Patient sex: F
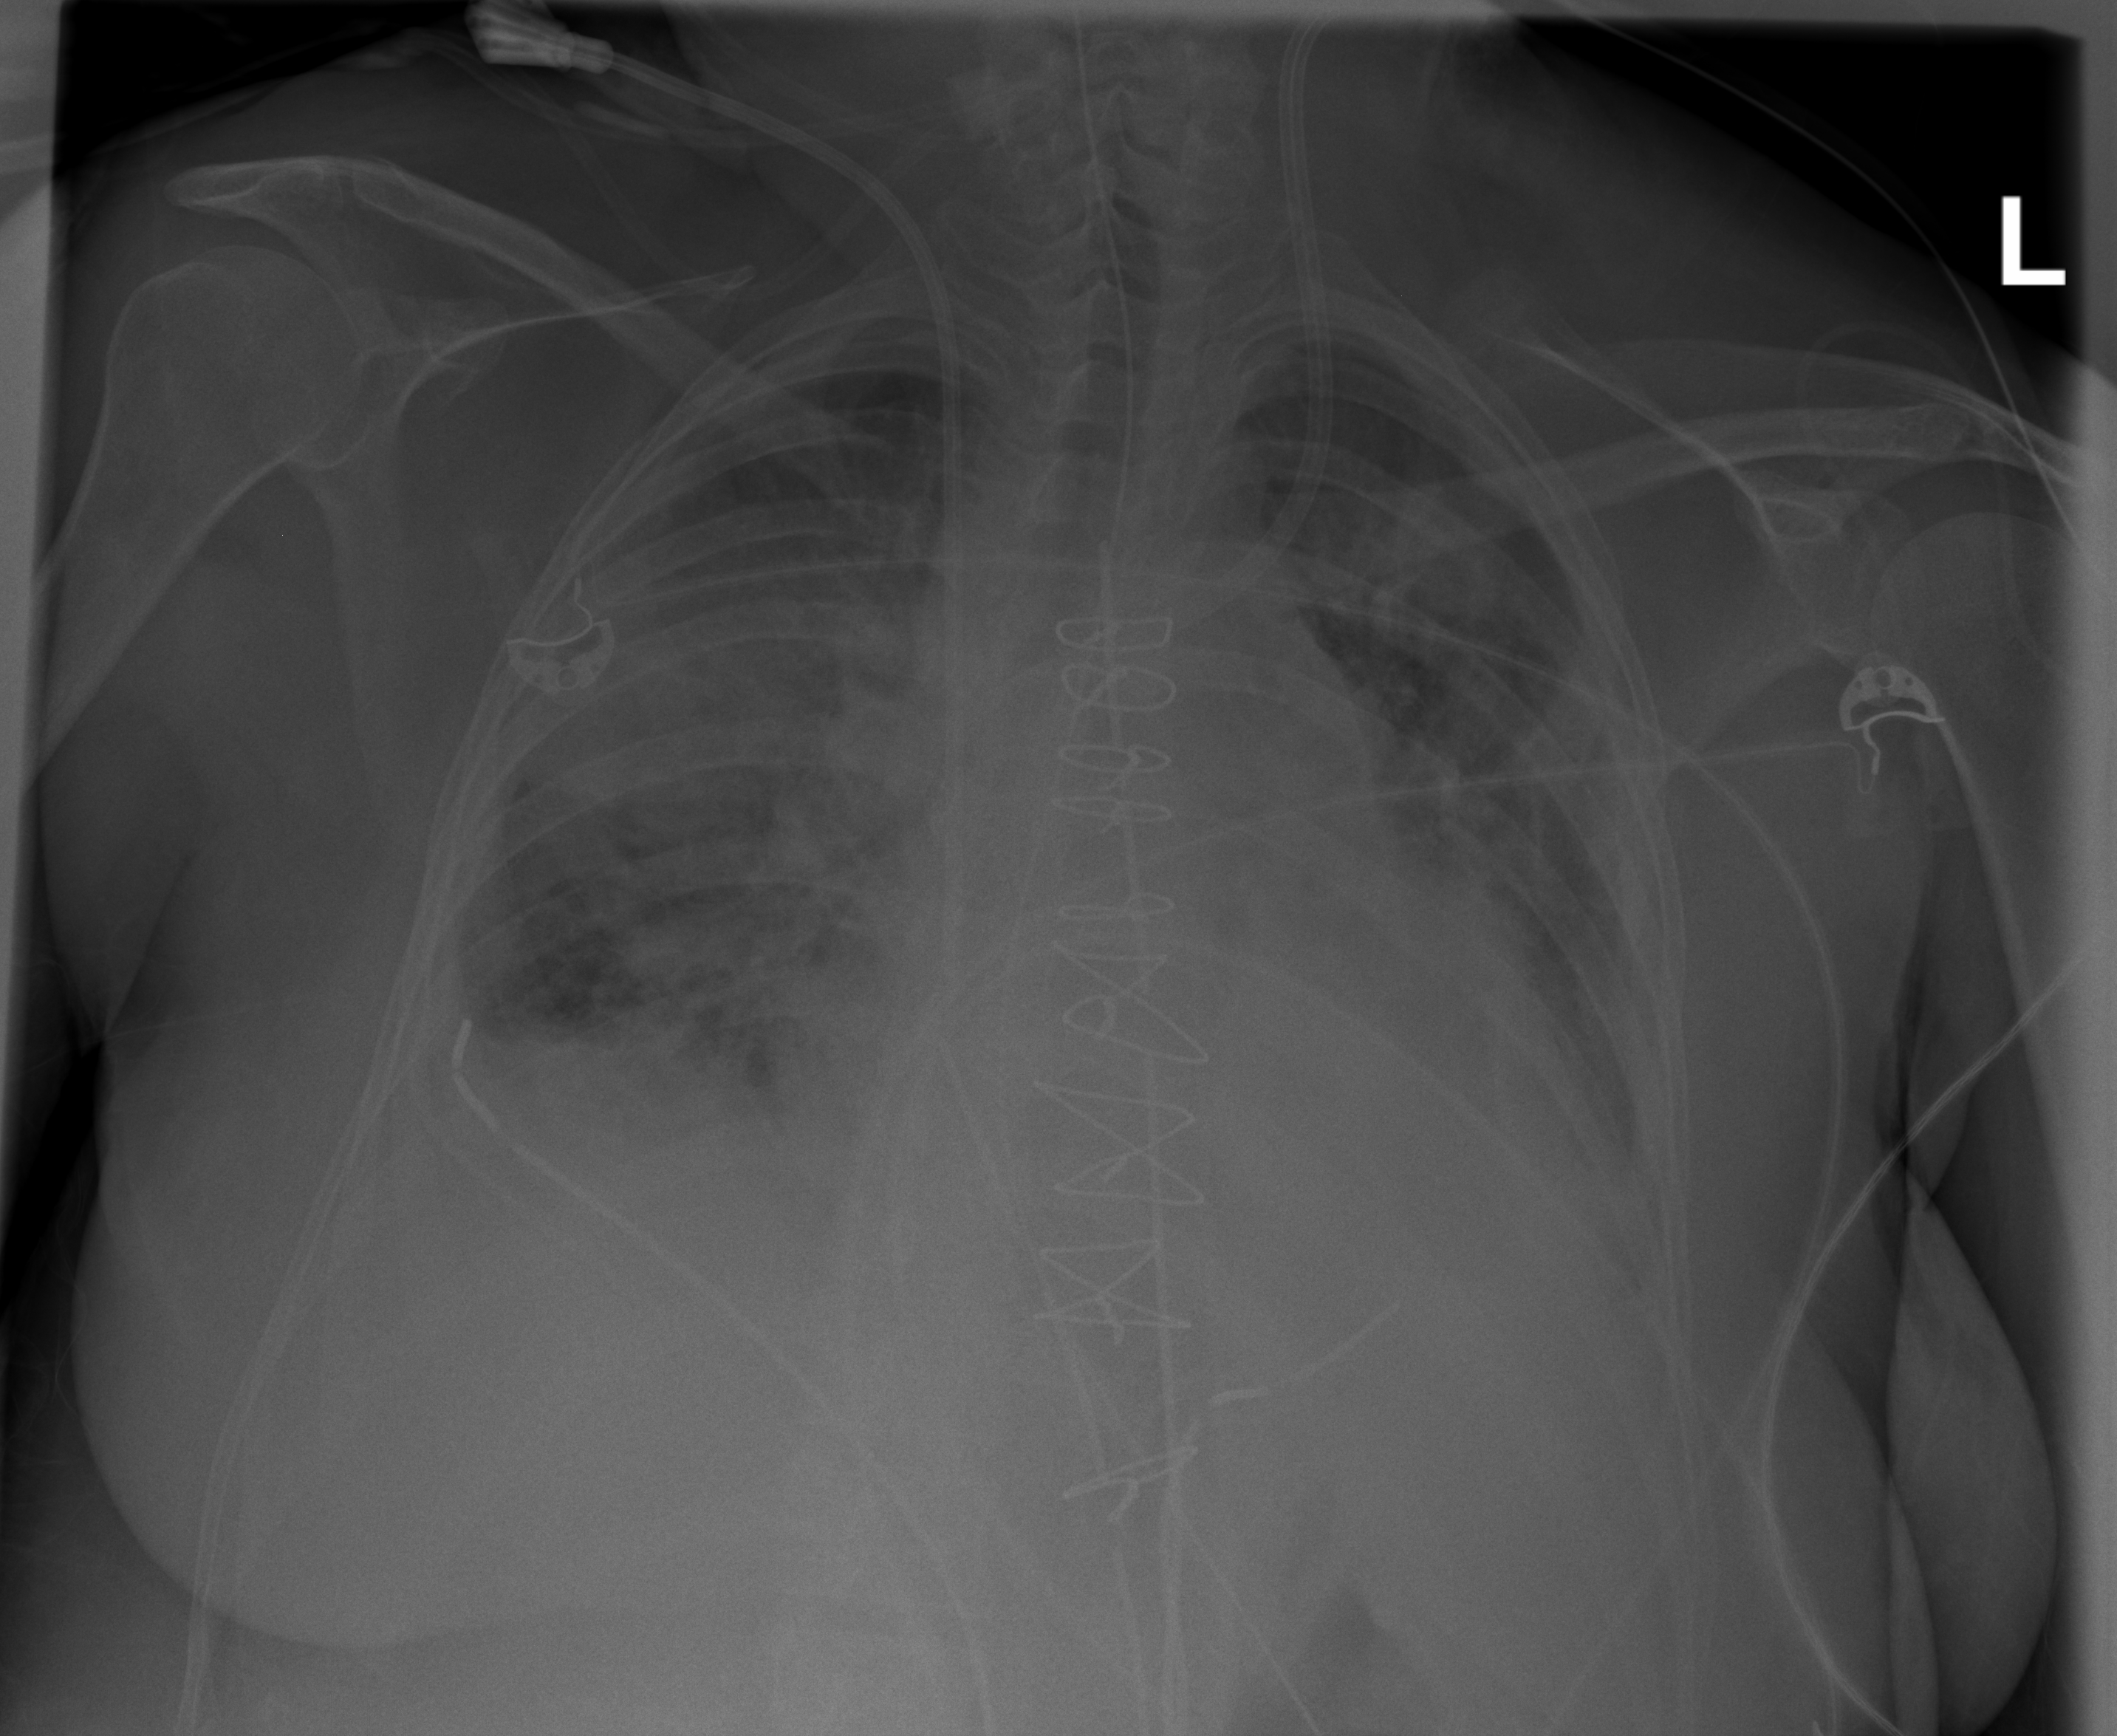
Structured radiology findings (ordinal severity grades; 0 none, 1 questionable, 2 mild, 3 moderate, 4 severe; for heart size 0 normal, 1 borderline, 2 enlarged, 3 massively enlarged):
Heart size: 2
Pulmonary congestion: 2
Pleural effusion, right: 3
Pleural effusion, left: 2
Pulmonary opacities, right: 2
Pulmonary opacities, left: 2
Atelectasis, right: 2
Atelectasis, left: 2